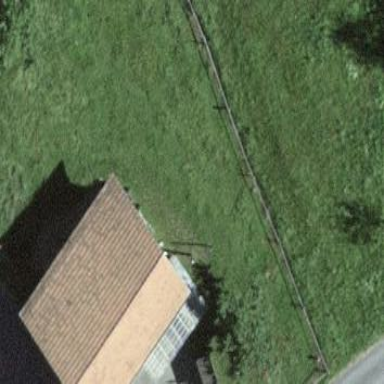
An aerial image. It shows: Barn.